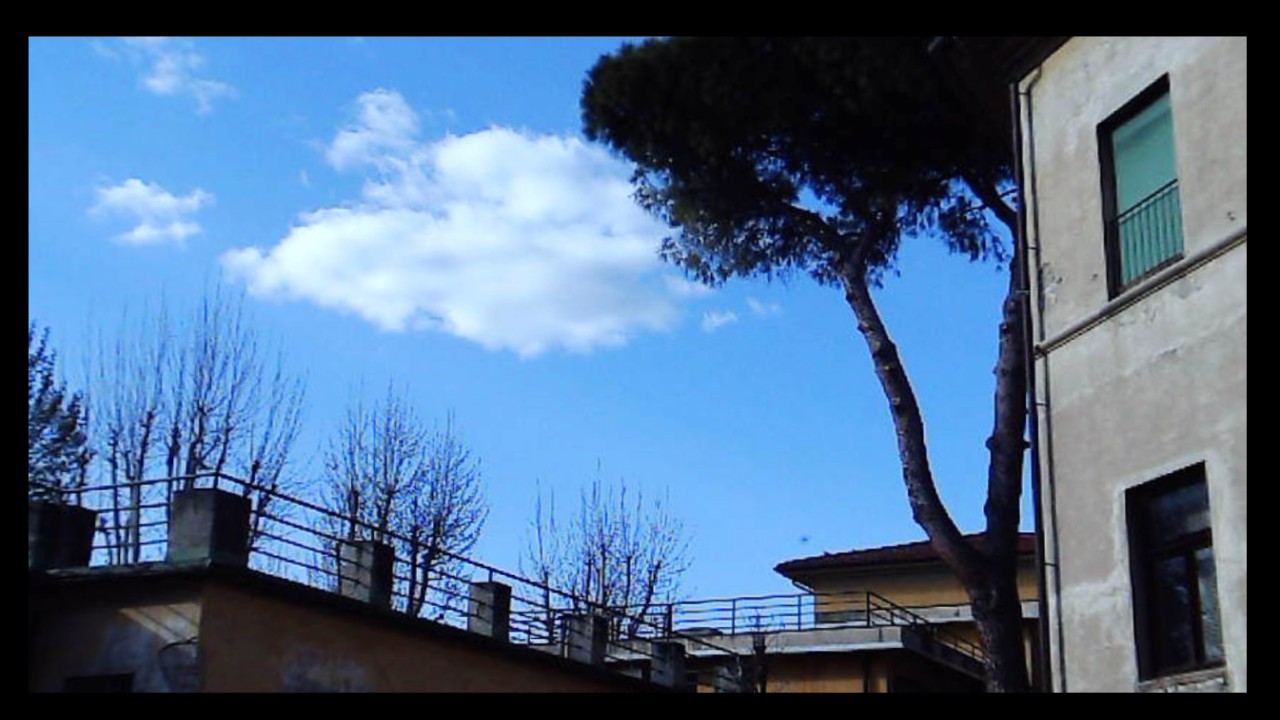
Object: Betafpv air75